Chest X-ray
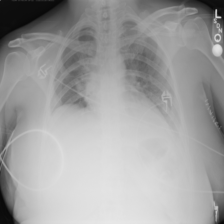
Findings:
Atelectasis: negative
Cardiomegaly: negative
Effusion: negative
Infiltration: negative
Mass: negative
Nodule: negative
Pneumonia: negative
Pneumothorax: negative
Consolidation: negative
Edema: negative
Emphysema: negative
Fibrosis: negative
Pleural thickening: negative
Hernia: negative